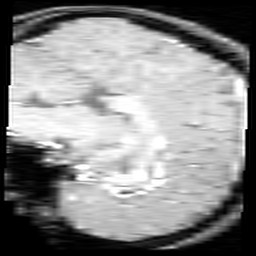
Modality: inplaneT1
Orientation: sagittal
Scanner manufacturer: ge
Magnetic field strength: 3 T
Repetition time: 0.25 s
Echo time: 0.0036 s